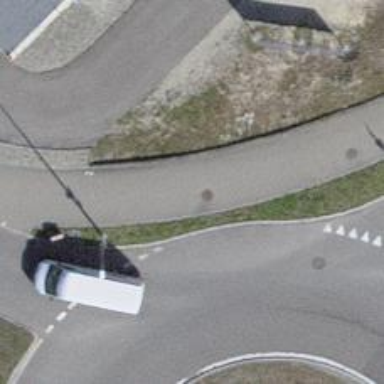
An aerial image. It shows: Cycleway.